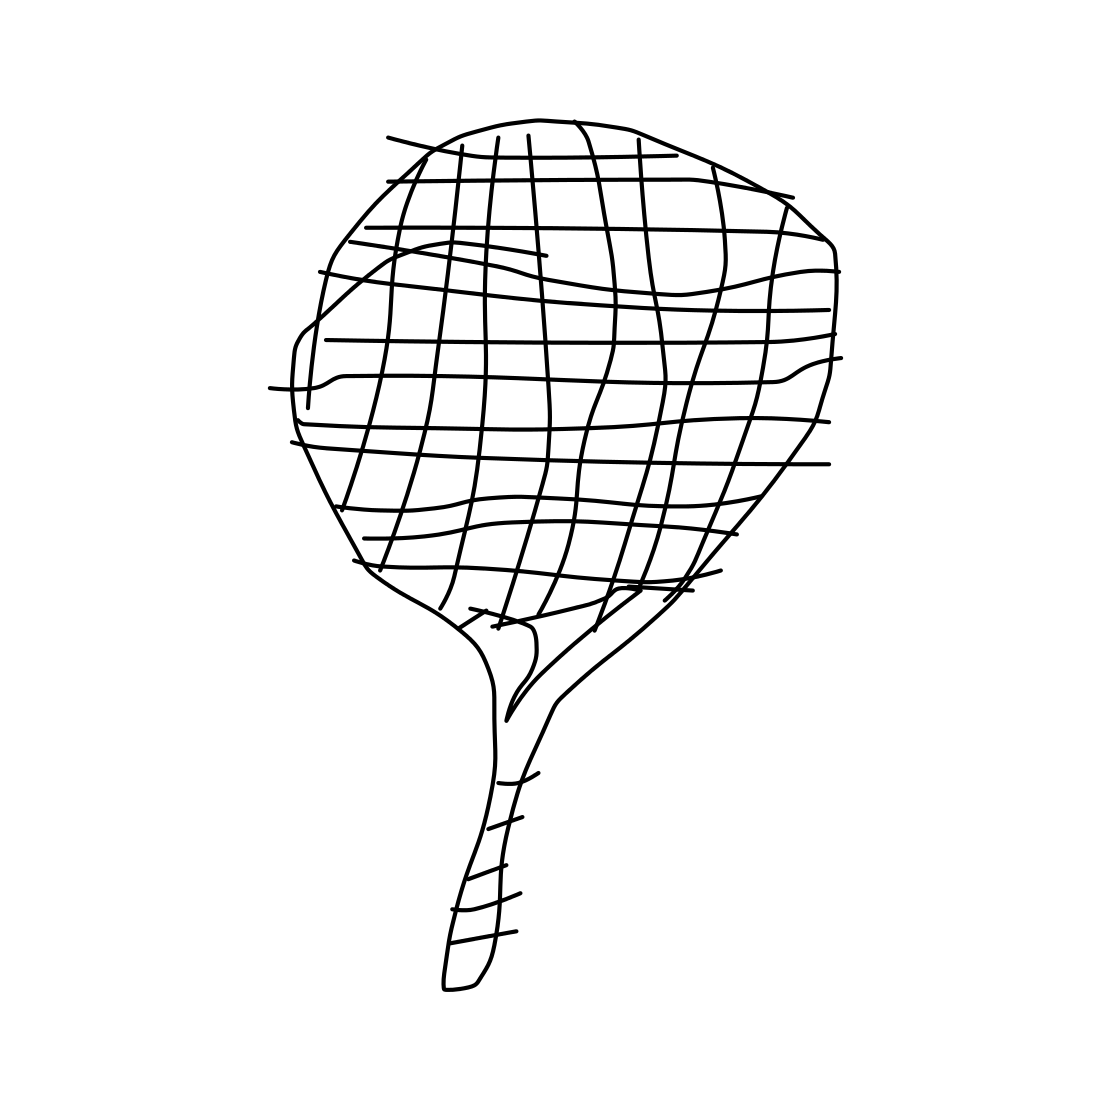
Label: tennis-racket